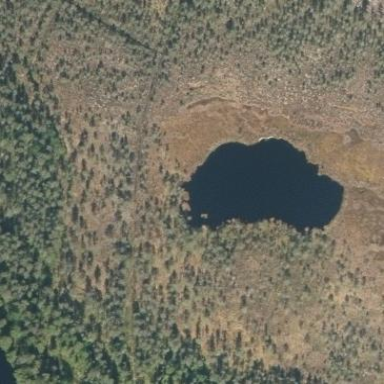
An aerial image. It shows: Beautiful lake surrounded by nature.